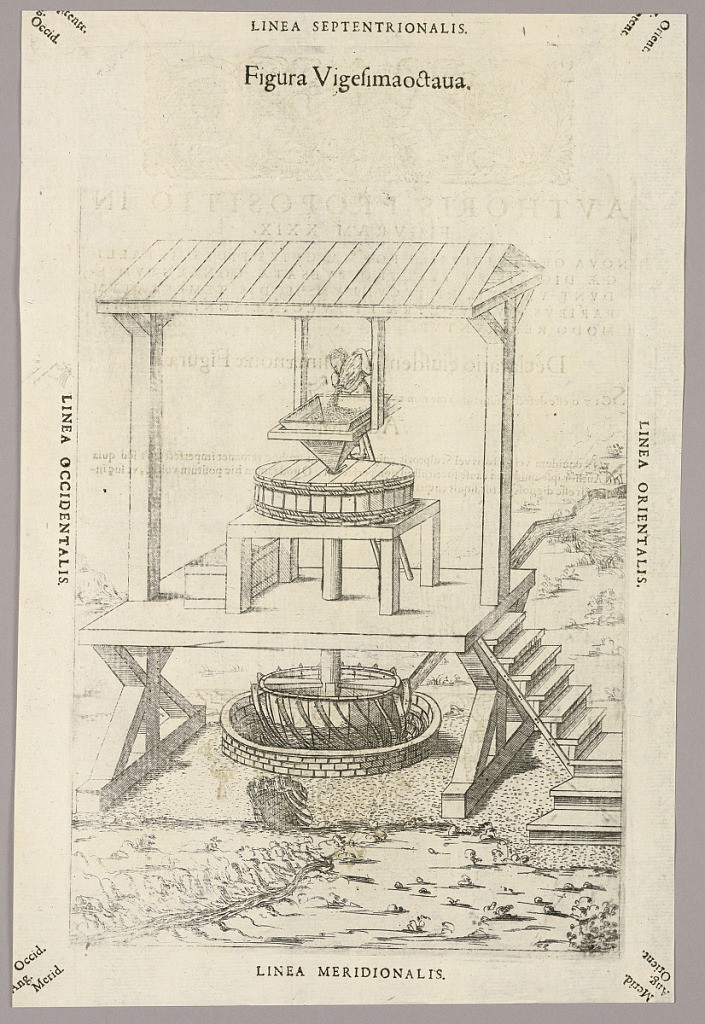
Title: Plate XXVIII from Theatrum instrumentorum et machinarum
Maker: Julio Paschale
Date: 1582
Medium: Woodcut on paper
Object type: Print
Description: Machien for grinding grain run by water power. The funnel and bin on a platform, the water wheel, surrouned by a brick wall for the channelling of water, below. Description in Latin on verso of 1949-152-225.